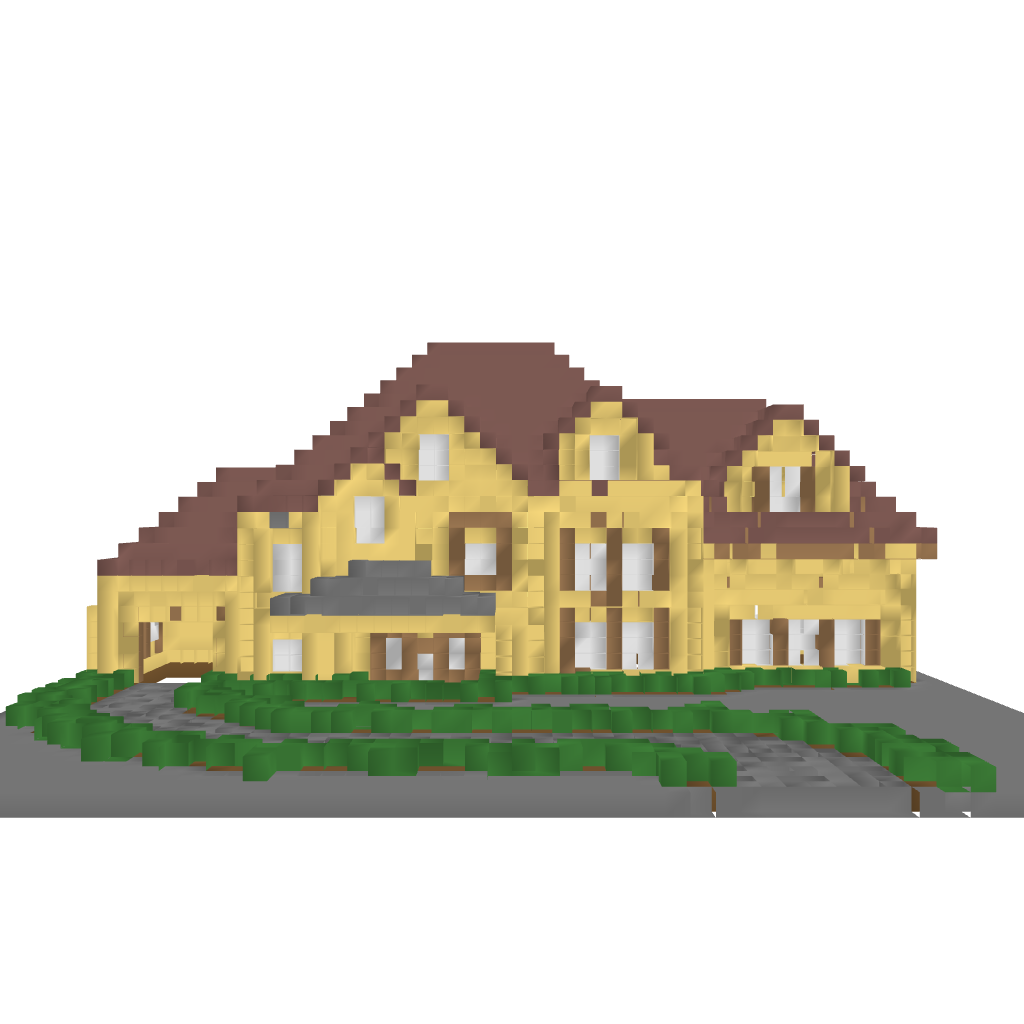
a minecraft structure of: Traditional house bad low quality